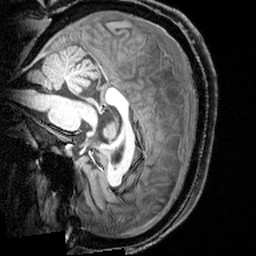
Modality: T1w
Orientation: sagittal
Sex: male
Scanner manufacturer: siemens
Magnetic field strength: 3 T
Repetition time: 1.9 s
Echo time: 0.00397 s